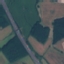
Label: Highway